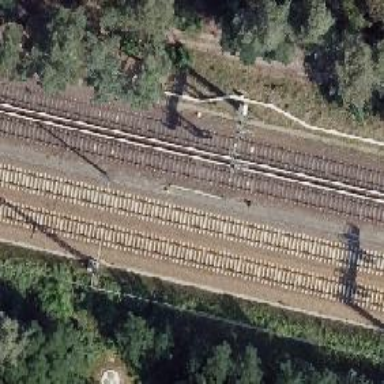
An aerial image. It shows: Railway signal.